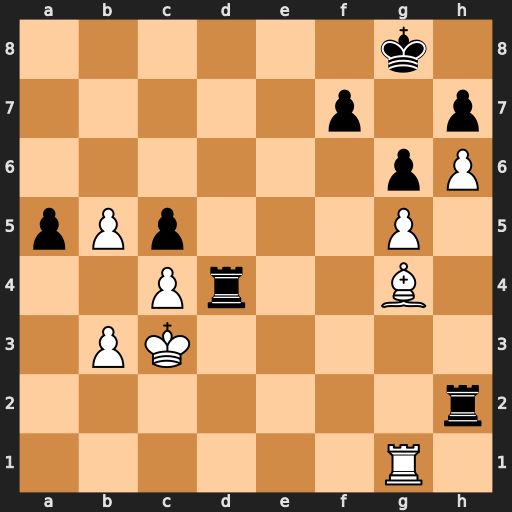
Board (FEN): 6k1/5p1p/6pP/pPp3P1/2Pr2B1/1PK5/7r/6R1
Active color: w
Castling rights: -
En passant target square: -
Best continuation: b6 Rhd2 Rg3